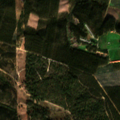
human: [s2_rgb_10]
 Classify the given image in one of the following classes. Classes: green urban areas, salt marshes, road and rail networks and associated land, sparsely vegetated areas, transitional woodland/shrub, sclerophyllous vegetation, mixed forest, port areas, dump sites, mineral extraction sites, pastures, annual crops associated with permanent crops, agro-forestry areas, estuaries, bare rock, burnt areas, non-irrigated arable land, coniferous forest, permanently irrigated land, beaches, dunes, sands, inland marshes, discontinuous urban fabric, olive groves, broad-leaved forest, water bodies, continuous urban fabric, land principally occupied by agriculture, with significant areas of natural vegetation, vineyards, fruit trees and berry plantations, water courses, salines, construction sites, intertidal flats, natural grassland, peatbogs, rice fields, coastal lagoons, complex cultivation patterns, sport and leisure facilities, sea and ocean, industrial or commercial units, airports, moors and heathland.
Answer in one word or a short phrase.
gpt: broad-leaved forest, coniferous forest, transitional woodland/shrub